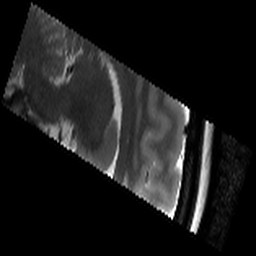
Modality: T2w
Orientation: sagittal
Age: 19
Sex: female
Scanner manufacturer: siemens
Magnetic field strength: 3 T
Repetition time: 8.02 s
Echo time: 0.08 s